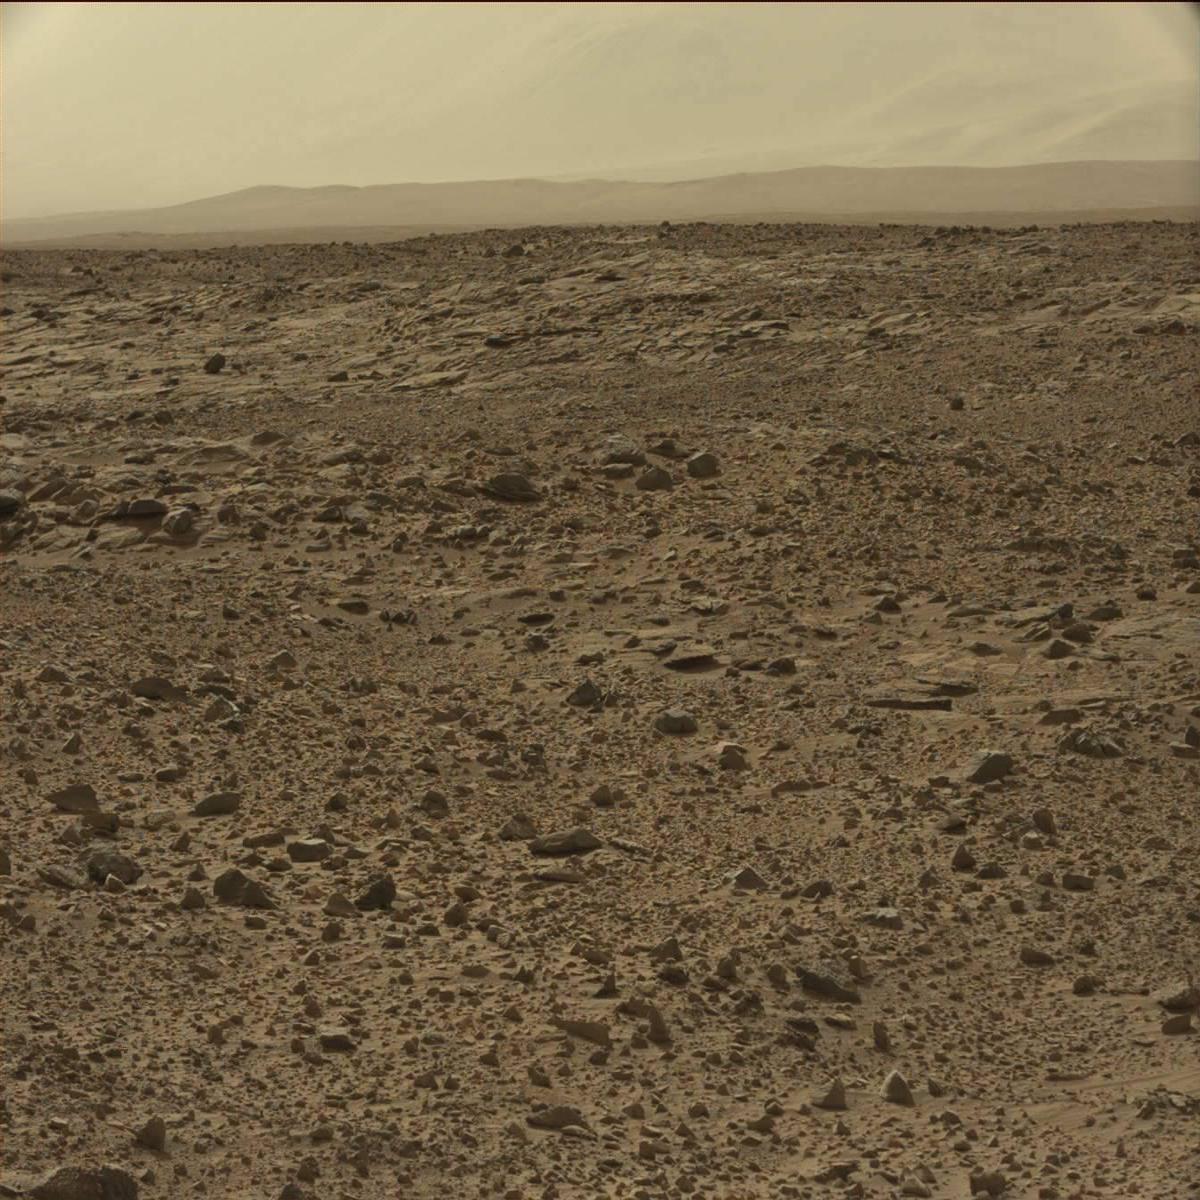
Terrain classes present: Bedrock, Ridge, Sand / Soil